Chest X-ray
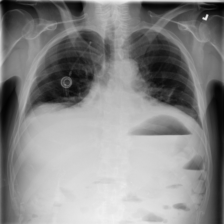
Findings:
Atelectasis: positive
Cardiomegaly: negative
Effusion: positive
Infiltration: negative
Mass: negative
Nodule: negative
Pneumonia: negative
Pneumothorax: negative
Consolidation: negative
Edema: negative
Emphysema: negative
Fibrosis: negative
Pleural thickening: negative
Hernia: negative